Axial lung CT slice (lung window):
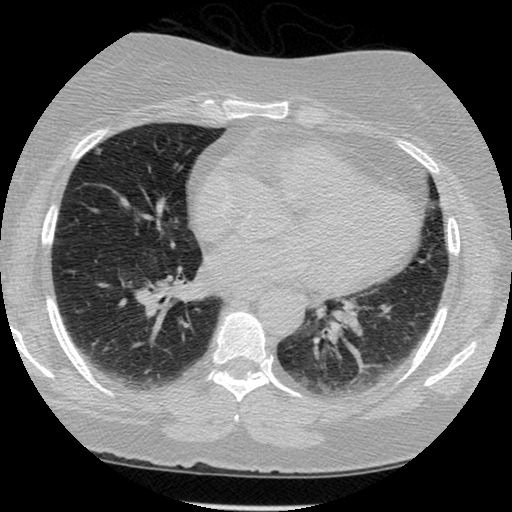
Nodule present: yes
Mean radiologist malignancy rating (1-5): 2.667